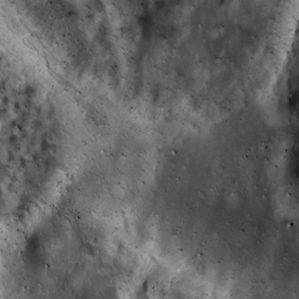
Label: non_frost